Question: I want get all page content of website Examp : <URL>
I used this code:
'''
String getResults(URL source) throws IOException {
InputStream in = source.openStream();
StringBuffer sb = new StringBuffer();
byte[] buffer = new byte[256];
while(true) {
int bytesRead = in.read(buffer);
if(bytesRead == -1) break;
for (int i=0; i<bytesRead; i++)
sb.append((char)buffer[i]);
}
return sb.toString();
}
'''
But the result missing some information such as information some hints about the author as shown below
can you give me some advice ! Thanks
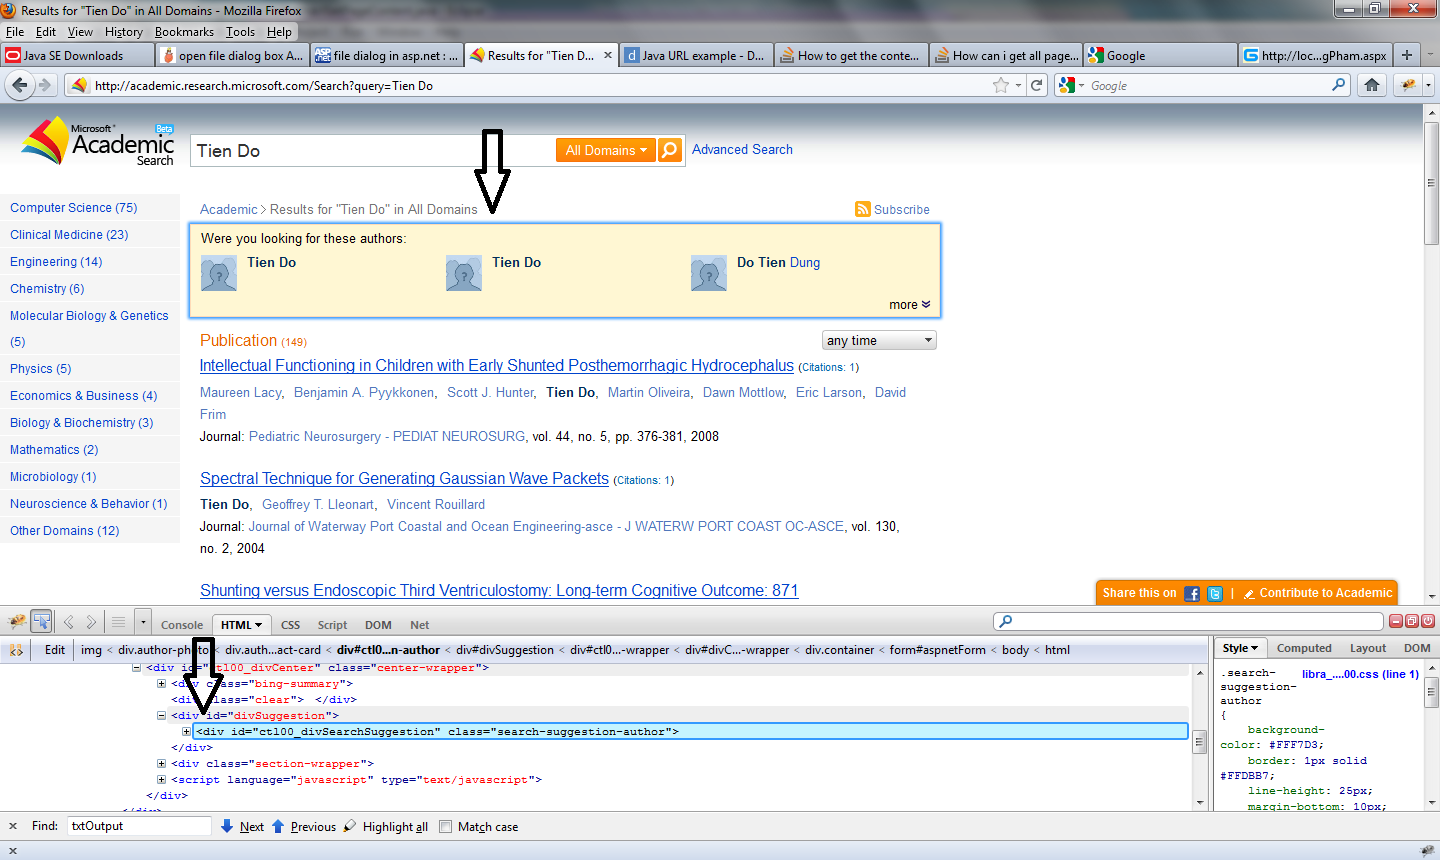
Answer: The author details are loaded by ajax calls (click the "Net" tab in firebug and reload the page). If you want to get these details you will have to load the page in an environment that will execute javascript (ie: a browser).